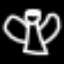
Label: angel